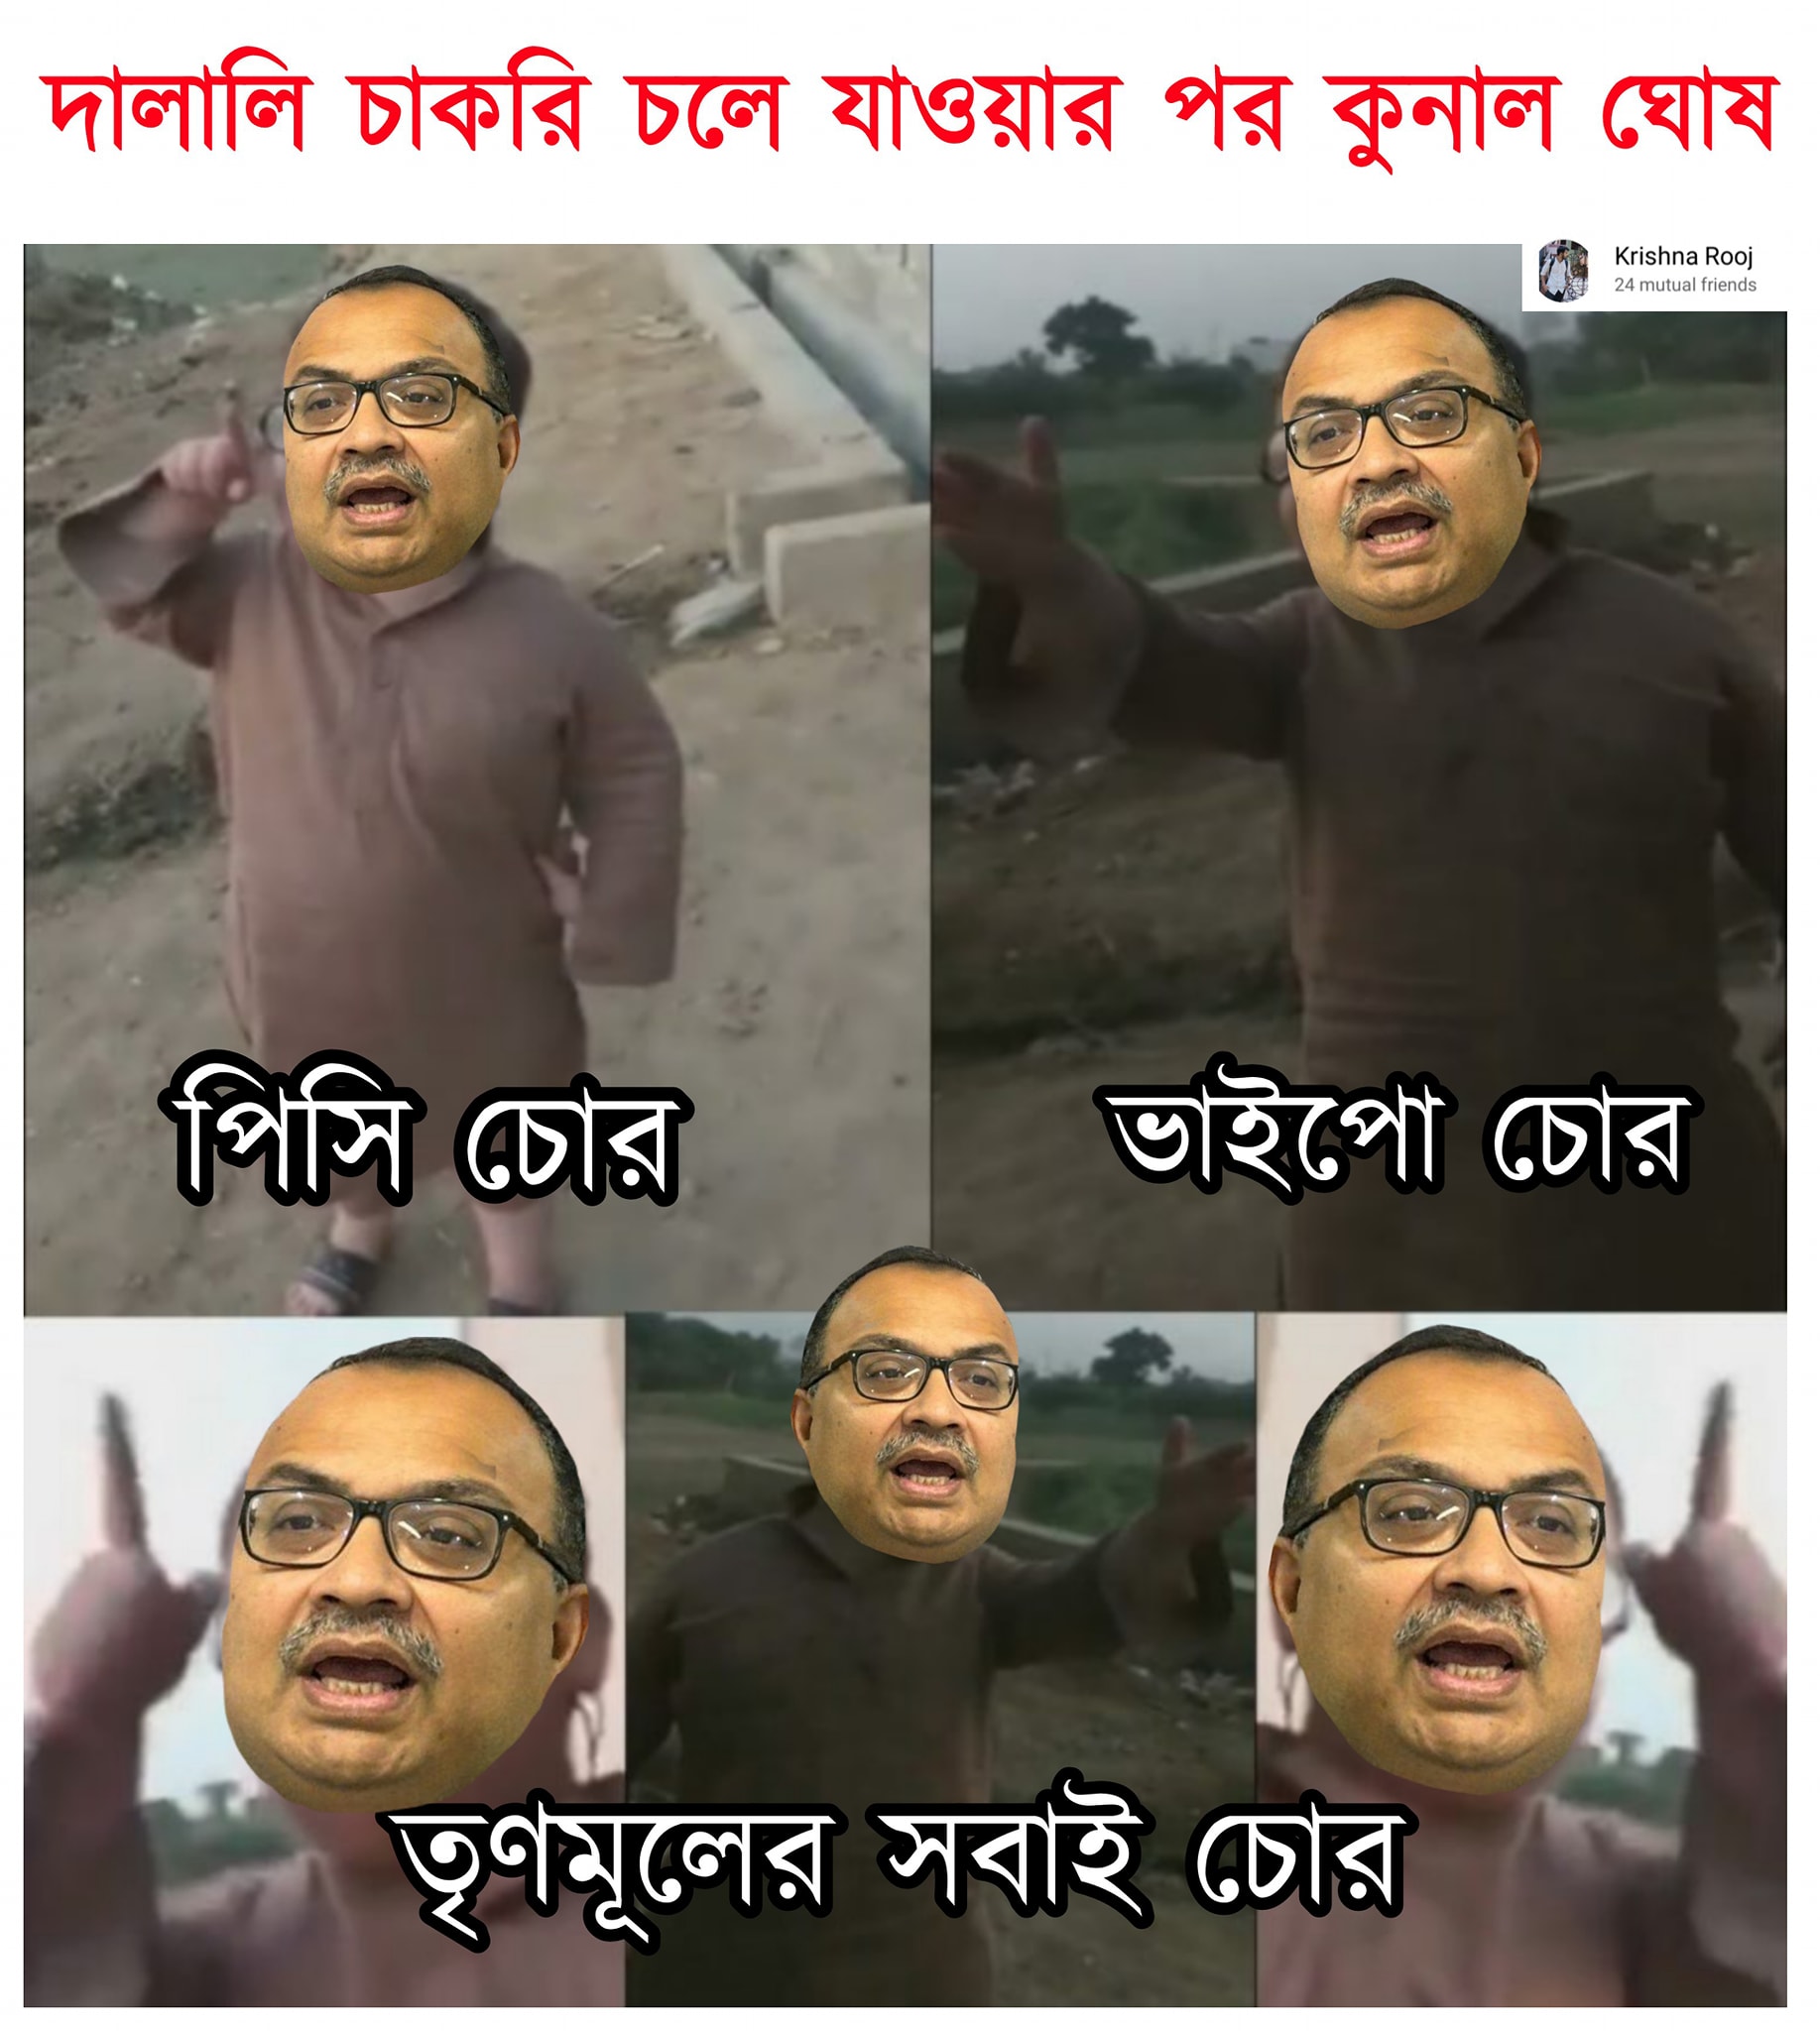
Text: দালালি চাকরি চলে যাওয়ার পর কুনাল ঘোষ পিসি চোর ভাইপো চোর তৃণমূলের সবাই চোর
Label: Hate
Hate category: Political
Targeted group: Organization